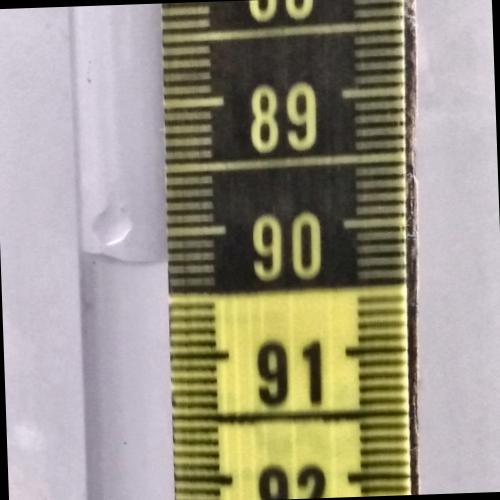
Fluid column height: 90.2 cm